Field crop: tomato
Growth stage: 1
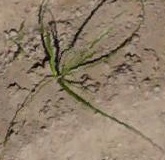
Species: cyperus